Question: I am using Telerik RadUpload control for uploading images but on localhost or on local machine its work but when I transfer these code to my hosting panel and then I am try to do same its not working. you can check the <URL>
So help me to come out from this error.

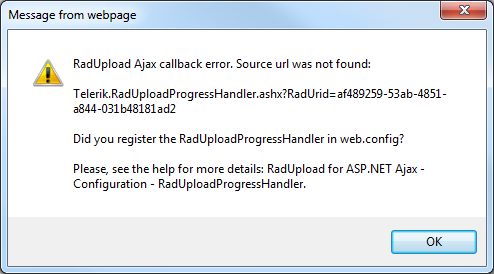
Answer: You need to register RadUploadProgressHandler in web.config. Here is the <URL>.